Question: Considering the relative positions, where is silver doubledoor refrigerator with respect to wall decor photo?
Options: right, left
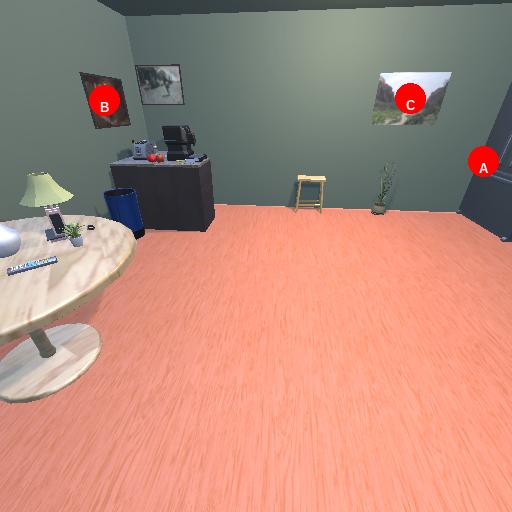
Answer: right